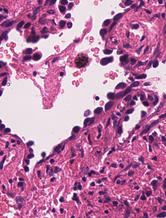
Tumor epithelial tissue: yes
Tumor-associated stroma tissue: yes
Normal tissue: no